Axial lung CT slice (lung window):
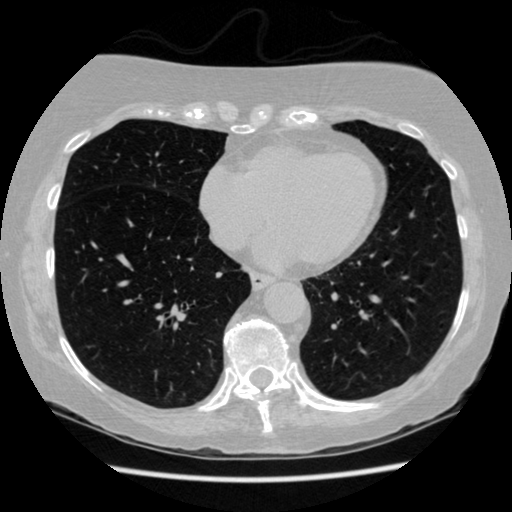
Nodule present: no